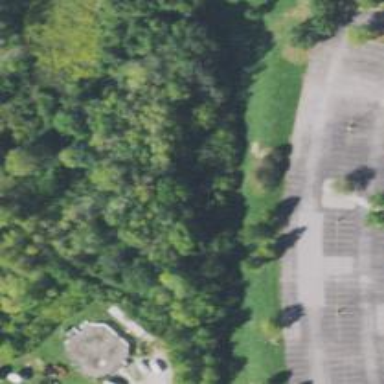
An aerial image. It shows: Disc golf basket.